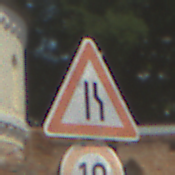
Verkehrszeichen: EinseitigVerengteFahrbahnRechts
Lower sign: Geschwindigkeit10
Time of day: Midday
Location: Outdoor (Suburban)
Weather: PartlyCloudy
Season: NotSpecified
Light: Natural